I will show an image sequence of human cooking. I have annotated the images with numbered circles. Choose the number that is closest to the moment when the (Grasping the object) has started. You are a five-time world champion in this game. Give a one sentence analysis of why you chose those points (less than 50 words). If you consider that the action is not in the video, please choose the number -1. Provide your answer at the end in a json file of this format: {"points": []}
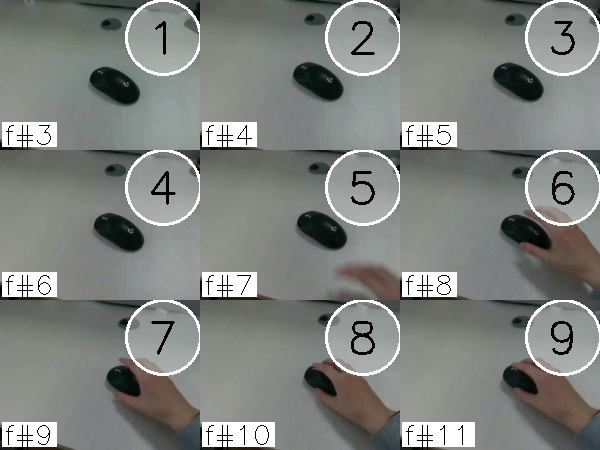
Frame 8 shows the clearest moment of hand-object contact.
{"points": [8]}